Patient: sex F, age 62
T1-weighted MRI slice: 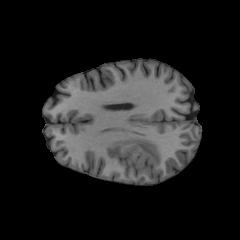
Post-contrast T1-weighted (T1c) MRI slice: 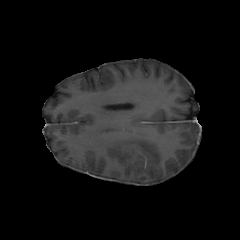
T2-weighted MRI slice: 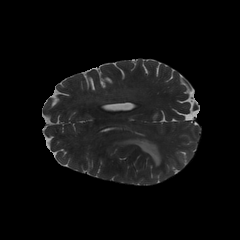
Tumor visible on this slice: yes
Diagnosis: Glioblastoma, IDH-wildtype
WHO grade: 4